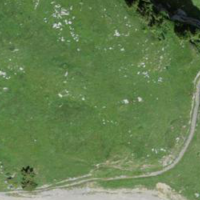
EUNIS habitat code: 23
Species observed at this site:
Anthyllis vulneraria